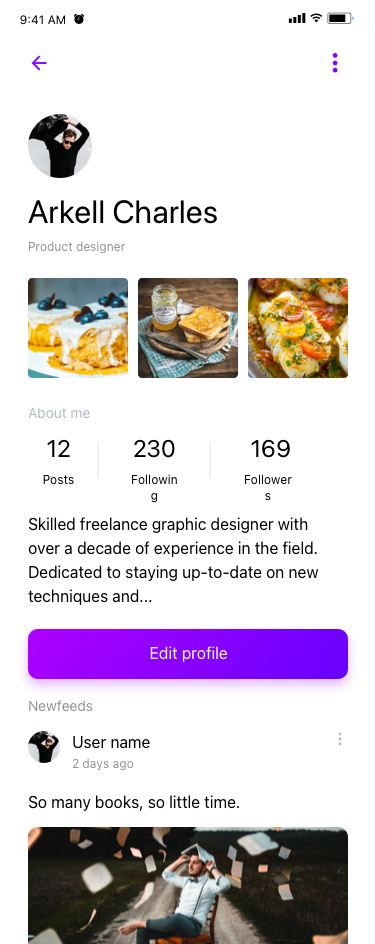
Text in this UI design:
Arkell Charles
Product designer
12
Posts
230
Following
169
Followers
About me
Newfeeds
UI Text/Heading/H4/Hightlight
Skilled freelance graphic designer with            over a decade of experience in the field. Dedicated to staying up-to-date on new techniques and...
User name
2 days ago
So many books, so little time.
Edit profile
9:41 AM